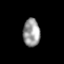
Tissue: lung
Cell type: Others
Senescence score: 0.2168
Nuclear area (px): 464
Mean DAPI intensity: 154.504